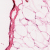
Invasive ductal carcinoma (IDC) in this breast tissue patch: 0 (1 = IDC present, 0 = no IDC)